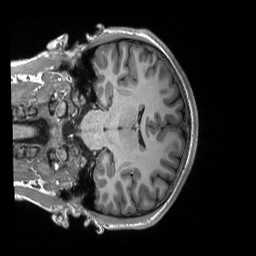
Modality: T1w
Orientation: coronal
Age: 19
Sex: male
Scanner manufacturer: siemens
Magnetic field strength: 3 T
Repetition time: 2.3 s
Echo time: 0.00298 s